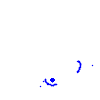
Particle: kaon